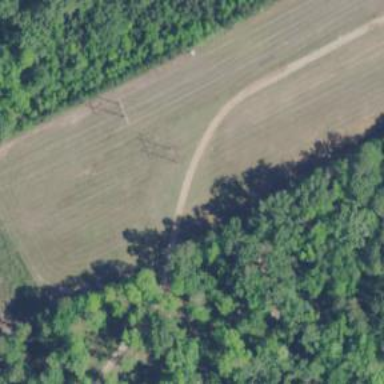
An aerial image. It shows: H-frame designed tower for power lines.